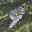
Label: 9